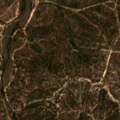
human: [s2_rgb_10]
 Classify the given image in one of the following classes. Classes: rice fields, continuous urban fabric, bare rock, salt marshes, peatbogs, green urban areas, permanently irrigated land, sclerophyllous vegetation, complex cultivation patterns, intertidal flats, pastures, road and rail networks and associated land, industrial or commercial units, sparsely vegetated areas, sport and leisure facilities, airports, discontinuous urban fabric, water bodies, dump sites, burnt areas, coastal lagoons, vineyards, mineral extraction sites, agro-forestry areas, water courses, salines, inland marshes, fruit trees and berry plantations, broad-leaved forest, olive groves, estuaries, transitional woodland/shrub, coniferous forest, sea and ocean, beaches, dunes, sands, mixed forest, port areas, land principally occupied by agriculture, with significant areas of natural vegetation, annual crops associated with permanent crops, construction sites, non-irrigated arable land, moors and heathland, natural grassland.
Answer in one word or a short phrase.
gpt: non-irrigated arable land, broad-leaved forest, mixed forest